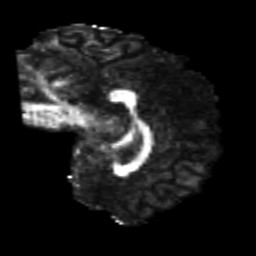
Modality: FA
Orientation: sagittal
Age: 21
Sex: male
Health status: healthy
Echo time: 0.074 s